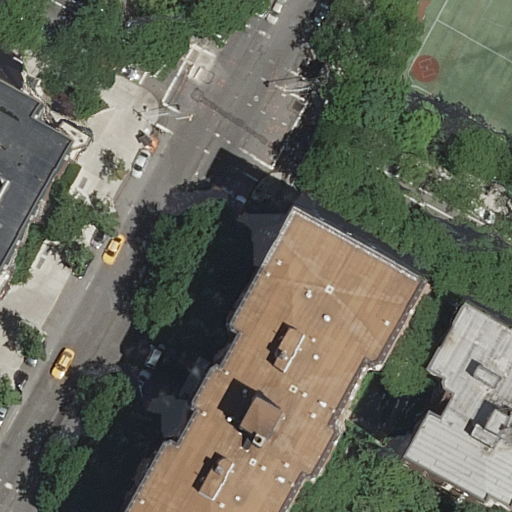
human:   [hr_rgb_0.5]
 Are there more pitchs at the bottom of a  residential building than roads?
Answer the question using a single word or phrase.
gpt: no

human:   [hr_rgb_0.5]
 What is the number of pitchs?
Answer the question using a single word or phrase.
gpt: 1

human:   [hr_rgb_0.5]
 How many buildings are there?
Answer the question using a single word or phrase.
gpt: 3

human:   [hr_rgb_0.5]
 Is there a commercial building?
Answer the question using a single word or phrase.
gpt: no

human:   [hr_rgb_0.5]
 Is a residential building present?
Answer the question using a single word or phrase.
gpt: yes

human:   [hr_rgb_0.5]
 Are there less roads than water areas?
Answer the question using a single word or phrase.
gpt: no

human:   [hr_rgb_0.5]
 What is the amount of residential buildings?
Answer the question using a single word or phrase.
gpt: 3

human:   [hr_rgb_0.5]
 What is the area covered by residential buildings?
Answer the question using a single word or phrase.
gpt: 5434m2

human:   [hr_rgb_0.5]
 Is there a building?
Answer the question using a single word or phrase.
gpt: yes

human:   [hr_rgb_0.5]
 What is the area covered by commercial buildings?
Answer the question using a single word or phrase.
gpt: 0m2

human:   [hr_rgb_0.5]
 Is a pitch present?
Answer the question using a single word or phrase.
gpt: yes

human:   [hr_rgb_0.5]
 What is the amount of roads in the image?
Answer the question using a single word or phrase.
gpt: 2

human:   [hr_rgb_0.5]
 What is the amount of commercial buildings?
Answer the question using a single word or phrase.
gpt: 0

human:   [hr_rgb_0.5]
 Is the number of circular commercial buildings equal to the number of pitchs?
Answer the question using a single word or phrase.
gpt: no

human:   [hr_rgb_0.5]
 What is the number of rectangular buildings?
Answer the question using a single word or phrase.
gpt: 0

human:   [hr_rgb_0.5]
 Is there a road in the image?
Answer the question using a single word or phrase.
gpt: yes

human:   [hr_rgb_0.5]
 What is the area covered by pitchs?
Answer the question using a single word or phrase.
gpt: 5927m2

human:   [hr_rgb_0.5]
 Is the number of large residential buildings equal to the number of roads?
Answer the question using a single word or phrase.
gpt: no

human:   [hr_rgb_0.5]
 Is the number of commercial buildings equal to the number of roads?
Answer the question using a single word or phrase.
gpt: no

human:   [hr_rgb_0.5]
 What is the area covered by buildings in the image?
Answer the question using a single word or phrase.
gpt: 5434m2

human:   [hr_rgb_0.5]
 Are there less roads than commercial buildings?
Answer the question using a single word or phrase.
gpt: no

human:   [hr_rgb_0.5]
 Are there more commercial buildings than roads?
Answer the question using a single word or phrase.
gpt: no

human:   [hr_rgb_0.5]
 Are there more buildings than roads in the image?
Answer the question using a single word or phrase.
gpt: yes

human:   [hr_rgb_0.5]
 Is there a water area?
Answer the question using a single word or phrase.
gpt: no

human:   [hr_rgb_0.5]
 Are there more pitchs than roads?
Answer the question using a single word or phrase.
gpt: no

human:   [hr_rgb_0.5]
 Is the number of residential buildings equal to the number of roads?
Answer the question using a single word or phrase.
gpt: no

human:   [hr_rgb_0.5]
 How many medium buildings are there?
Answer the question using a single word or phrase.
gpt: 0

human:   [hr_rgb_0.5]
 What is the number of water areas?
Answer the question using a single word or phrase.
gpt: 0

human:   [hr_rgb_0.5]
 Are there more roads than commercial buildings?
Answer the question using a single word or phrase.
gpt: yes

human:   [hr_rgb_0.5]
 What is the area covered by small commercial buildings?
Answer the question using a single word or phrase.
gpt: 0m2

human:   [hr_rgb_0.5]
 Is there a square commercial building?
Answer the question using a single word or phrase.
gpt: no

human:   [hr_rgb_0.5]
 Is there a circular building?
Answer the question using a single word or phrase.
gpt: no

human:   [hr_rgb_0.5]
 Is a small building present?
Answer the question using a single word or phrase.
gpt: no

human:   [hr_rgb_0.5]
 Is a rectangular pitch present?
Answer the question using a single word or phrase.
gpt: yes

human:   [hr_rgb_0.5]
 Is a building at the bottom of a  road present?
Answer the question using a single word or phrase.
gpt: yes

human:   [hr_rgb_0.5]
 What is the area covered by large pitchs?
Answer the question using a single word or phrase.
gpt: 5927m2

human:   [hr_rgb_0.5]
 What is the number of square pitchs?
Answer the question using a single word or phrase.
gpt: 0

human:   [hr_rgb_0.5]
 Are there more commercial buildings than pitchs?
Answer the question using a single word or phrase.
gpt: no

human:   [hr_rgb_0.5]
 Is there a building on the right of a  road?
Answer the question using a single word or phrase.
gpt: yes

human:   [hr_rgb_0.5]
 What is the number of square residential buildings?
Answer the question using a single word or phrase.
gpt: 0

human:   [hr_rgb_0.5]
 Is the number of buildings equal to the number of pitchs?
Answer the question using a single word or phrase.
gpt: no

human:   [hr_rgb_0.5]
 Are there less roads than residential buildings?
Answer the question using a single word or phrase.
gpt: yes

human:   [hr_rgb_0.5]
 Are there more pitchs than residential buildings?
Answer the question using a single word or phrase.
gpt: no

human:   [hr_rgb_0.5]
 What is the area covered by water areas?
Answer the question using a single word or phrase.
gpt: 0m2

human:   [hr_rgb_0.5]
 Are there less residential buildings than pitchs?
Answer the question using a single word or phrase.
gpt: no

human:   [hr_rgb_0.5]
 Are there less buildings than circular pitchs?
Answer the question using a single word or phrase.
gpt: no

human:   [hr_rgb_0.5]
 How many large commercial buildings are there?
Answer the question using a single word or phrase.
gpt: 0

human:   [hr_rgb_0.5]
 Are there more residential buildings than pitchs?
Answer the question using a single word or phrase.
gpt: yes

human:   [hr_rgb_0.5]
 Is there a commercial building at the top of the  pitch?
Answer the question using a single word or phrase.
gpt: no

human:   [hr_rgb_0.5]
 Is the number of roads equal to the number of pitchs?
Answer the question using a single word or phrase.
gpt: no

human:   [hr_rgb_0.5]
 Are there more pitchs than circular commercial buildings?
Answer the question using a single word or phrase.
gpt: yes

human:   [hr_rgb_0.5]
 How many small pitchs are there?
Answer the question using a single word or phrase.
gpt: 0

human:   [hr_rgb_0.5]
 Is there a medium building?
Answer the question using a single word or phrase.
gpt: no

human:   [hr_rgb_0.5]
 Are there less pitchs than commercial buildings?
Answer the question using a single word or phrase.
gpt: no

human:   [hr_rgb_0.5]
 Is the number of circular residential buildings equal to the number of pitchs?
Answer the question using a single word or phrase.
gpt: no

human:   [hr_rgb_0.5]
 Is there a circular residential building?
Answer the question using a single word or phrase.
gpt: no

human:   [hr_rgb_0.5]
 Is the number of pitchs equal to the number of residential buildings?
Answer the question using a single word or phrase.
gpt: no

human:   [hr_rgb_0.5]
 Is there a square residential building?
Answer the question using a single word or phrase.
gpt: no

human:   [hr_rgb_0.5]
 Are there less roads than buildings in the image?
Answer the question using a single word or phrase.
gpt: yes

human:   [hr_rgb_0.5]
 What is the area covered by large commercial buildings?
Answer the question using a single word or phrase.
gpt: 0m2

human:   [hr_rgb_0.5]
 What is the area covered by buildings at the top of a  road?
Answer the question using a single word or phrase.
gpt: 0m2

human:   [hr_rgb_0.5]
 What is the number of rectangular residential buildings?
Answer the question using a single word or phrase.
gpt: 0

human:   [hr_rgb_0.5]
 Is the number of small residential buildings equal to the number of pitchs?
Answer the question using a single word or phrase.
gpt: no

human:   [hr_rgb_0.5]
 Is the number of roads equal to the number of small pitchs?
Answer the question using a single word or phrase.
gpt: no